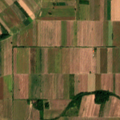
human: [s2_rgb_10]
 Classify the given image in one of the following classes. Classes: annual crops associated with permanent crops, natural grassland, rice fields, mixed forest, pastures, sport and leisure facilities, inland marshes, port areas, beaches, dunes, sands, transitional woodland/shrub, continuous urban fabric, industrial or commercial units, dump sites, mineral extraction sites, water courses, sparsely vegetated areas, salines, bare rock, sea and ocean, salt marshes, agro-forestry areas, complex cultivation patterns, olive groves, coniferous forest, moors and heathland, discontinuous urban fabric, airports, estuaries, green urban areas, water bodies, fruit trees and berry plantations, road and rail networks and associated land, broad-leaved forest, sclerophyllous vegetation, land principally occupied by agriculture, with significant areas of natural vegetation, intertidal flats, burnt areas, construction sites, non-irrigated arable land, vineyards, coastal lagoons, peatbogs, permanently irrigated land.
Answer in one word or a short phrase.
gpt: non-irrigated arable land, land principally occupied by agriculture, with significant areas of natural vegetation